Field crop: maize
Growth stage: 2
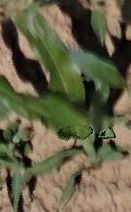
Species: maize